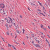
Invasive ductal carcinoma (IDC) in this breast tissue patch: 1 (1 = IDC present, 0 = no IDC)